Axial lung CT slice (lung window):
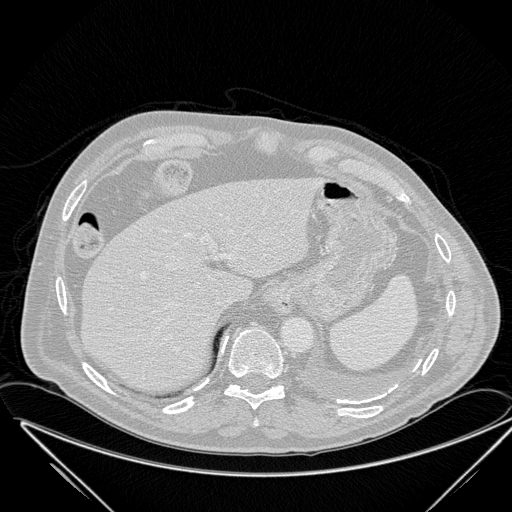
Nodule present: no